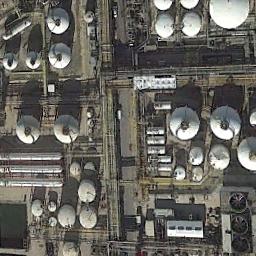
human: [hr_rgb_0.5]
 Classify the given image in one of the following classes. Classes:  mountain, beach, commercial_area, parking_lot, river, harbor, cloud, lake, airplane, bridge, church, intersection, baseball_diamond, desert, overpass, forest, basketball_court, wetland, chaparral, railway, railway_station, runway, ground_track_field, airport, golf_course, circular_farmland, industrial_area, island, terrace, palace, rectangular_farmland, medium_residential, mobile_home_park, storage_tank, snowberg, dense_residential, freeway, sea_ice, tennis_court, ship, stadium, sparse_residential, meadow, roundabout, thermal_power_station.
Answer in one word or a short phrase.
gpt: storage_tank